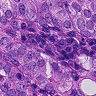
Metastatic tissue present: yes